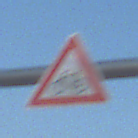
Verkehrszeichen: RadverkehrRechts
Umgebung: Outdoor, Suburban
Tageszeit: SunriseSunset
Wetter: PartlyCloudy
Licht: Natural
Jahreszeit: Winter
Kontrast: MediumContrast